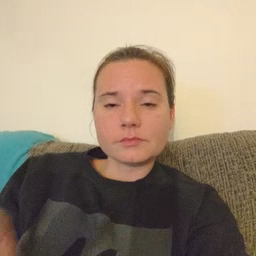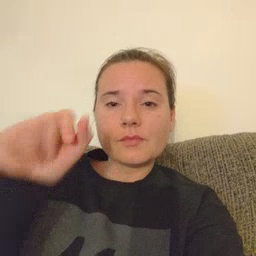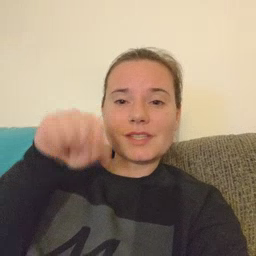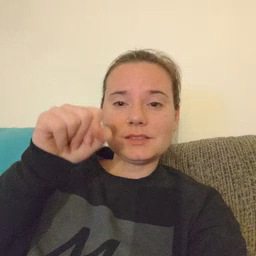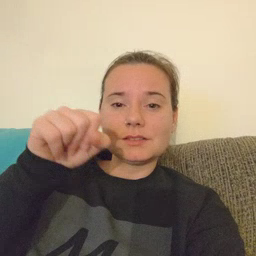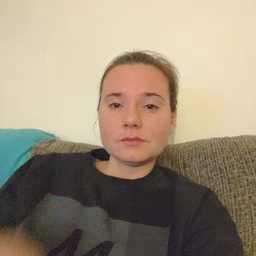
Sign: yes